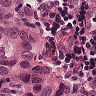
Metastatic tissue present: yes